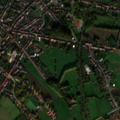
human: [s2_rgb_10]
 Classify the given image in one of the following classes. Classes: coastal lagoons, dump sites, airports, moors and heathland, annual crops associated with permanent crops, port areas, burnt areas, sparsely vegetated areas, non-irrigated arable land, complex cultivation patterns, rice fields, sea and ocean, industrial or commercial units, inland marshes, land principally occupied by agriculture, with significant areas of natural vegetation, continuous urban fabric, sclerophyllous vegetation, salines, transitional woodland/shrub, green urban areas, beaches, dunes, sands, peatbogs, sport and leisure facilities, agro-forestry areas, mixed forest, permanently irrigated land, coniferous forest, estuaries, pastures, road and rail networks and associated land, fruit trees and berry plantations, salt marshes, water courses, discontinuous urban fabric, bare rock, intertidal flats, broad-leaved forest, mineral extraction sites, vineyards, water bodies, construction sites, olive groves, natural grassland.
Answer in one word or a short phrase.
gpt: discontinuous urban fabric, industrial or commercial units, non-irrigated arable land, pastures, complex cultivation patterns